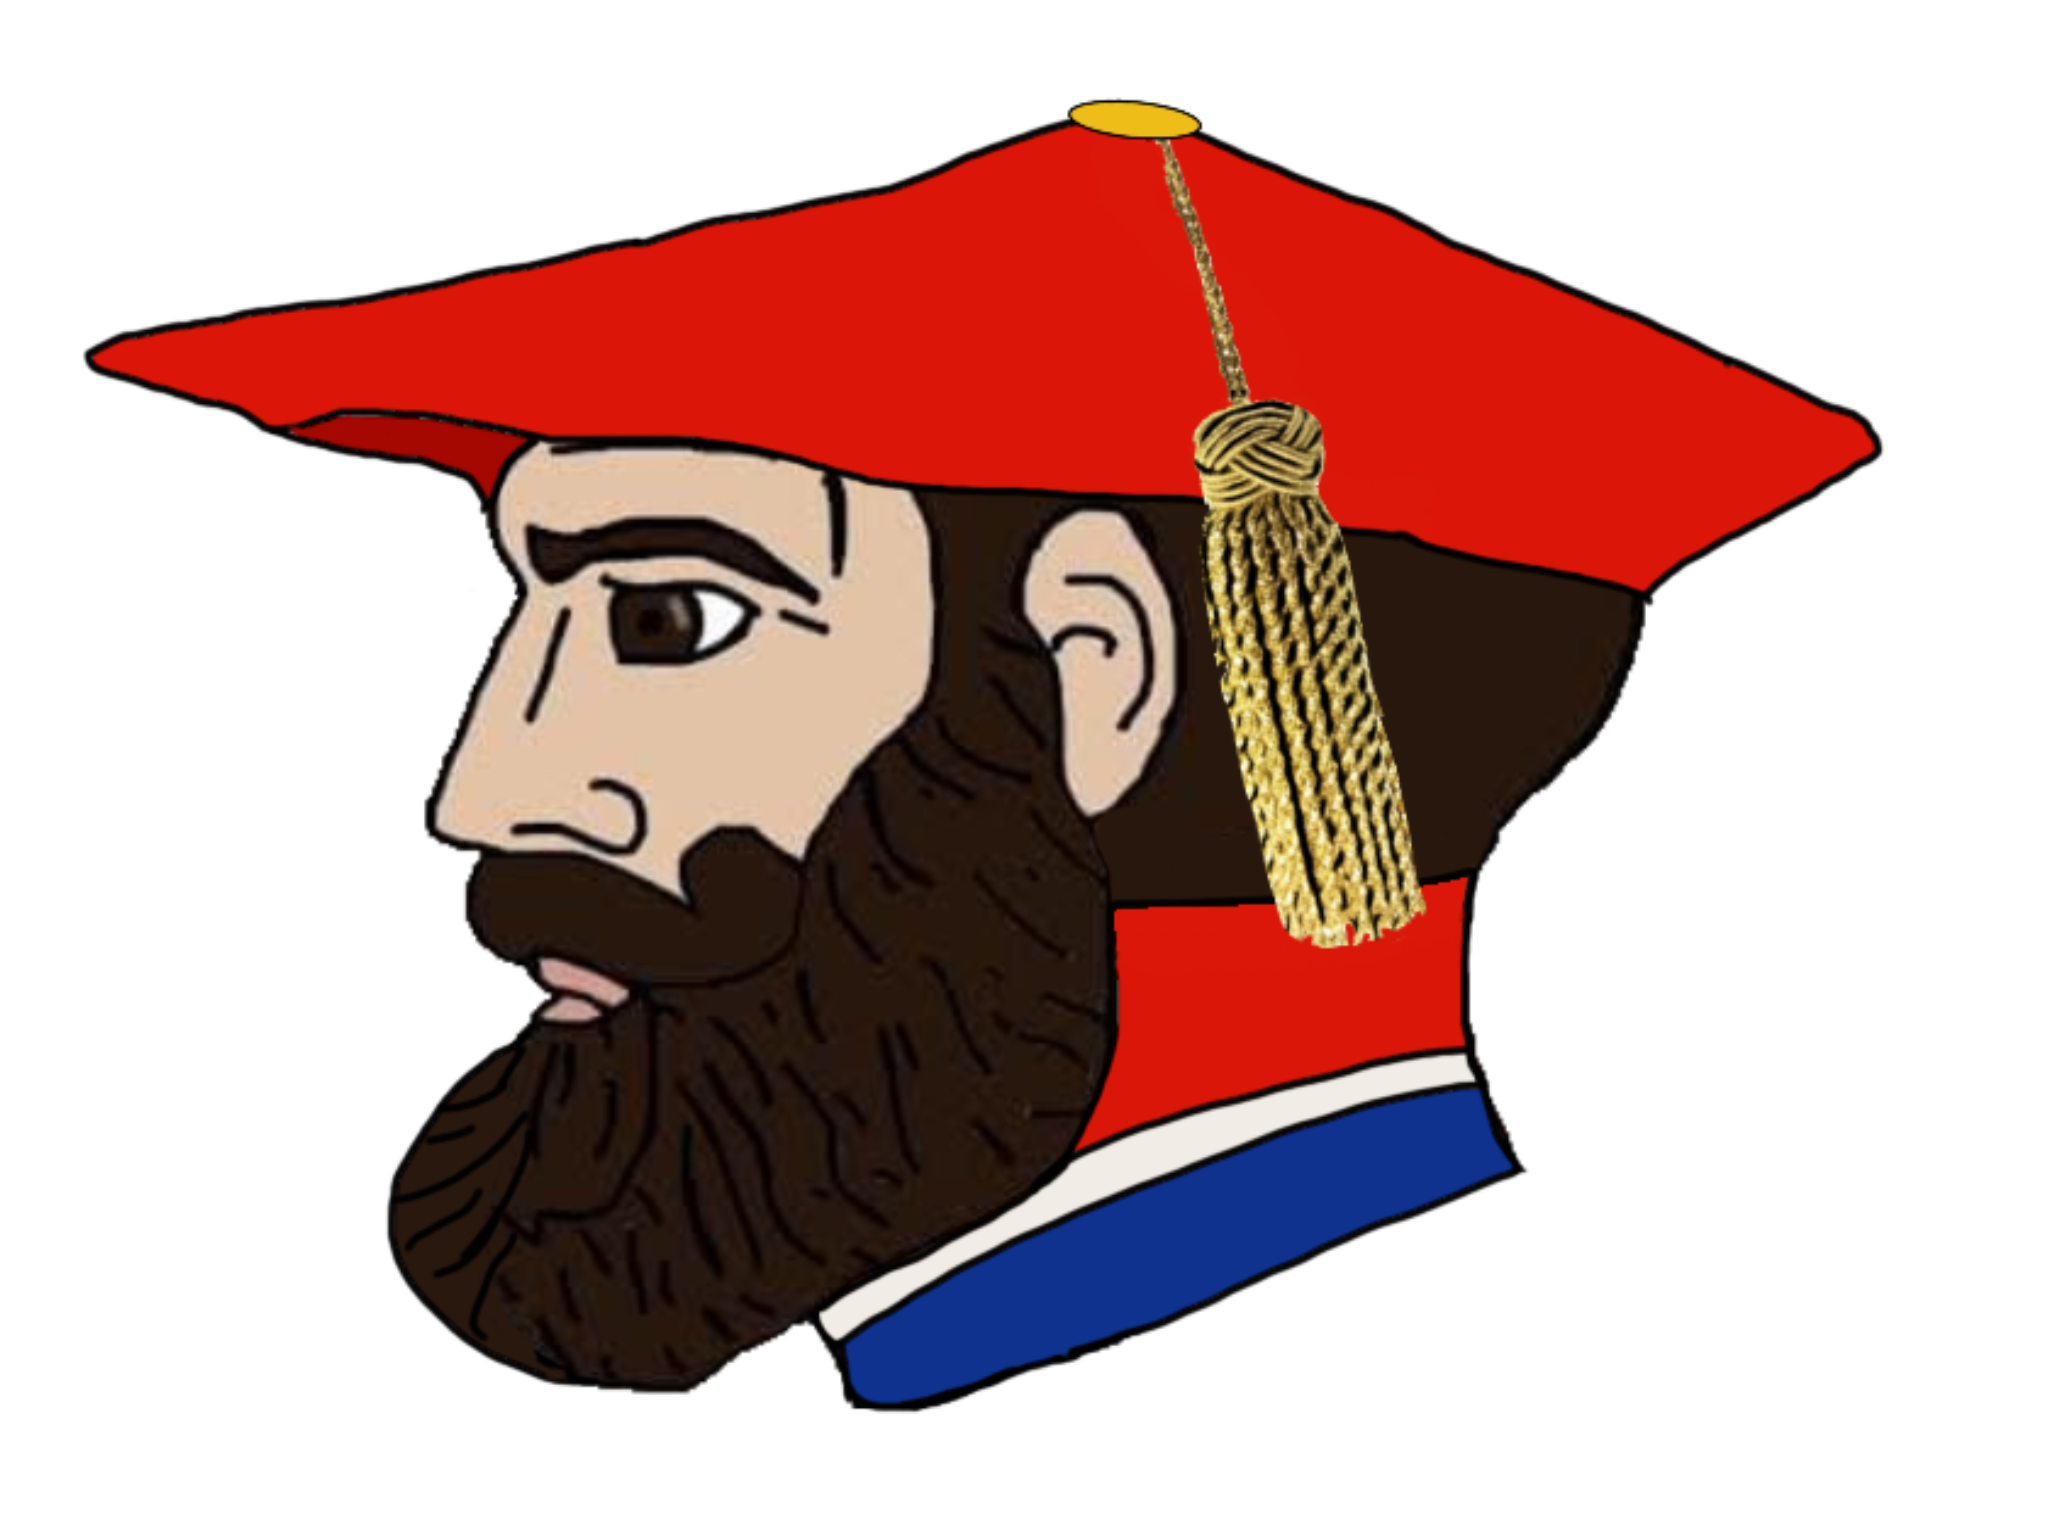
Label: 4_Yes_Chad